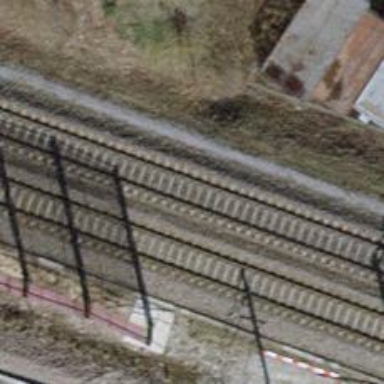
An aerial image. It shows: Single-track electrified railway with contact line.